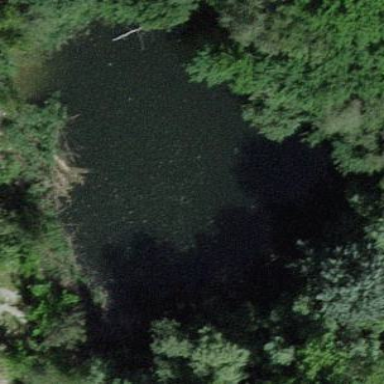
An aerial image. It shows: Pond surrounded by natural water.